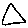
Label: triangle